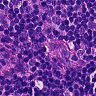
Metastatic tissue present: no